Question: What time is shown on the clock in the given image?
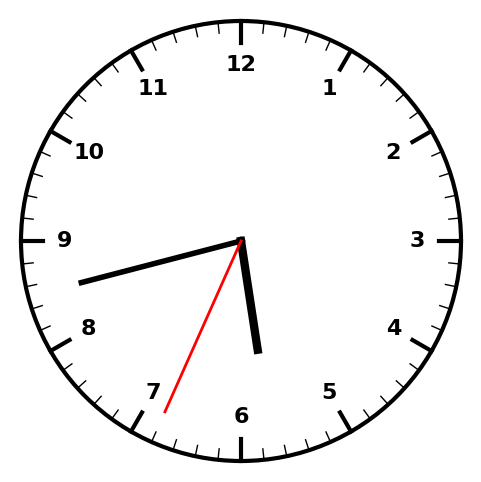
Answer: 05:42:34